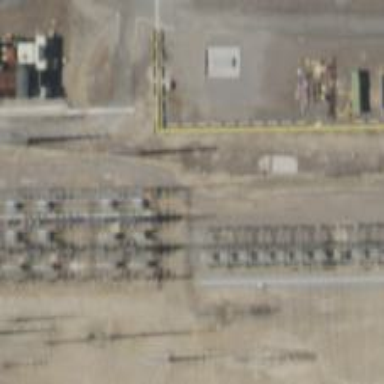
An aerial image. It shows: Power pole.